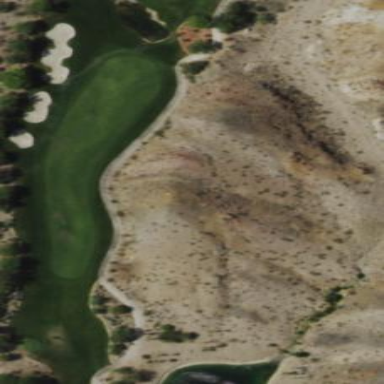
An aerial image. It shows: Rough grassy area used for golf.